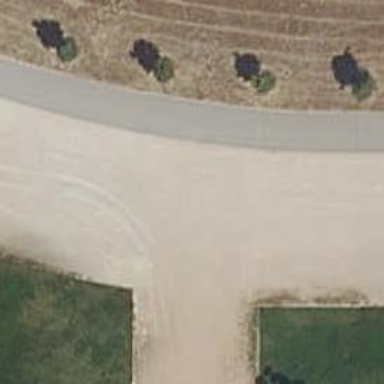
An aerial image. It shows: Compacted track road with grade1 tracktype.